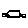
Label: car